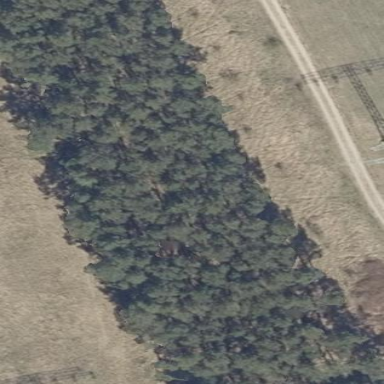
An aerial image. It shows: Forest with broadleaved trees.